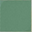
Piece: xx